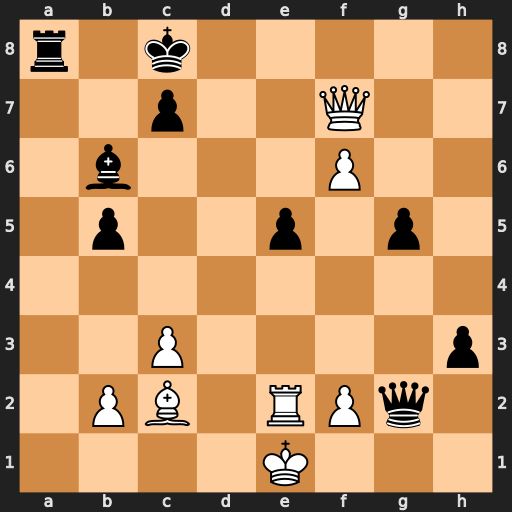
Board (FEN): r1k5/2p2Q2/1b3P2/1p2p1p1/8/2P4p/1PB1RPq1/4K3
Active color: w
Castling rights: -
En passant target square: -
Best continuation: Be4 Qxe4 Rxe4 h2 Rh4 gxh4 Qg8+ Kb7 Qg2+